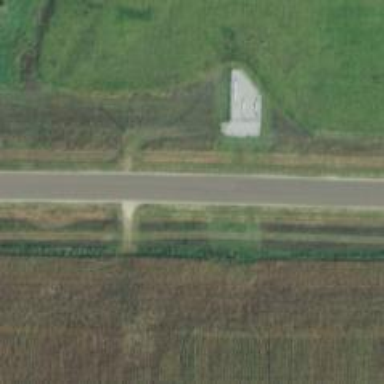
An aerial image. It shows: Primary road with asphalt surface.